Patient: sex M, age 59
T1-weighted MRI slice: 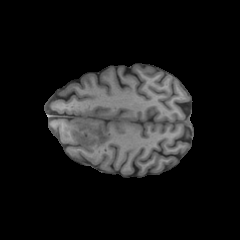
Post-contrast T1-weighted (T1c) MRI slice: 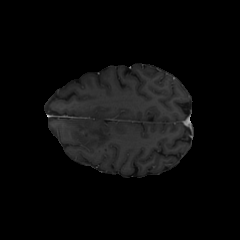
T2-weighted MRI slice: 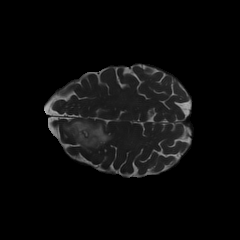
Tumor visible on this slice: yes
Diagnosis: Oligodendroglioma, IDH-mutant, 1p/19q-codeleted
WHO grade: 3